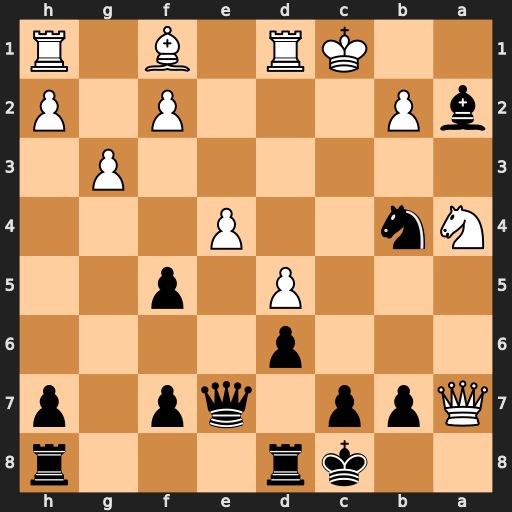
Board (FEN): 2kr3r/Qpp1qp1p/3p4/3P1p2/Nn2P3/6P1/bP3P1P/2KR1B1R
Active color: b
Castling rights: -
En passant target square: -
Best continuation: Qxe4 Qa8+ Kd7 Bb5+ Ke7 Rhe1 Rxa8